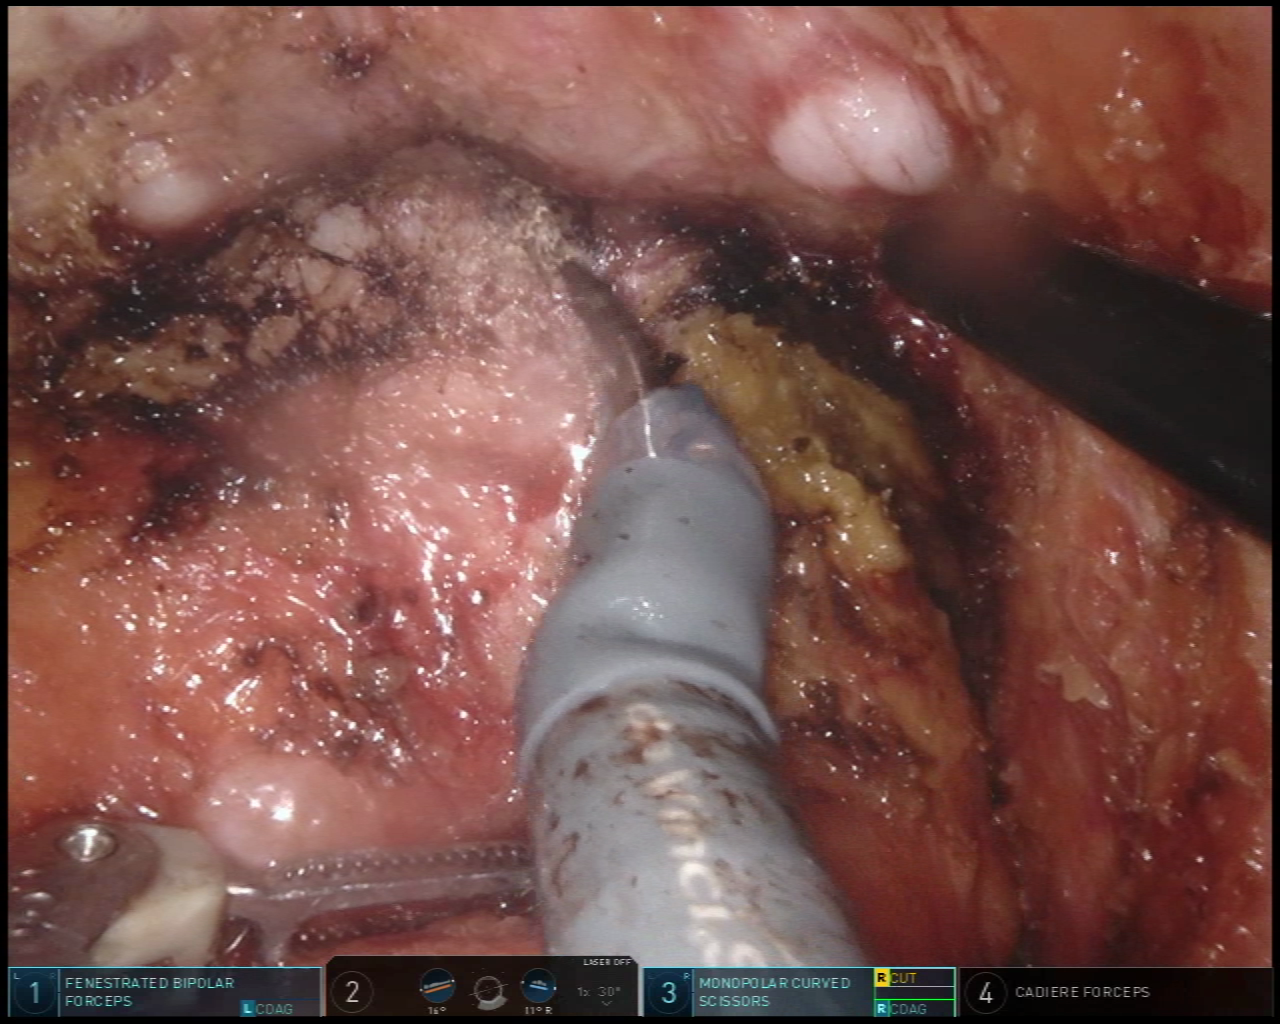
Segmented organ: vesicular_glands
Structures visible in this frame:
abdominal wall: no
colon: no
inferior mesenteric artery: no
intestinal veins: no
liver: no
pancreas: no
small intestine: no
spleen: no
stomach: no
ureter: no
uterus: no
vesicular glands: yes